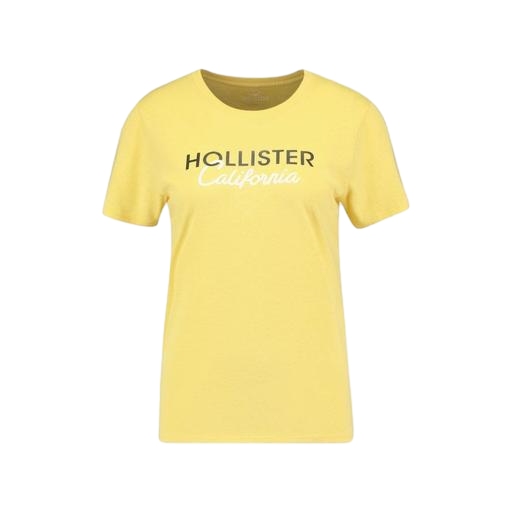
yellow graphic tee, yellow iconic women's round neck t-shirt, bright yellow shirt w/white letters, white background